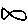
Label: fish